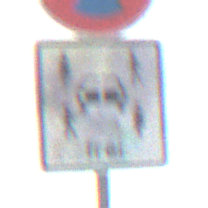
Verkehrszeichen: CarsharingfahrzeugeFrei
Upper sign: AbsolutesHalteverbot
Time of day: MorningAfternoon
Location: Outdoor (Suburban)
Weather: PartlyCloudy
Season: NotSpecified
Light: Natural